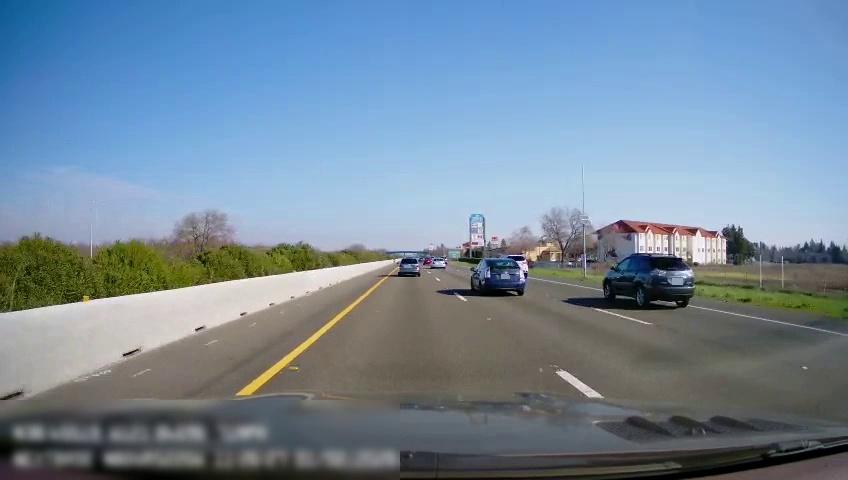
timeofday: Day
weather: Sunny
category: Drivable Space
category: Vehicles | SUV
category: Vehicles | SUV
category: Vehicles | Car
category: Vehicles | Car
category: Vehicles | Car
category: Vehicles | Car
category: Lanes | Current Lane
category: Lanes | Current Lane
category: Lanes | Alternate Lane
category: Lanes | Alternate Lane
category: Traffic | Signs